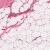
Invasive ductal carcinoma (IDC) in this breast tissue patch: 0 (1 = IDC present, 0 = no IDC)